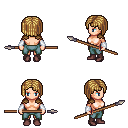
a pixel art fantasy rpg character, female body template, human, light skin, leather shoulder armor, teal pants, blonde pageboy hairstyle, white cloth bracers, maroon shoes, spear, four views (front, back, left, right), 2x2 character sprite sheet, small pixel art, hard edges, no anti-aliasing